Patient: sex M, age 71
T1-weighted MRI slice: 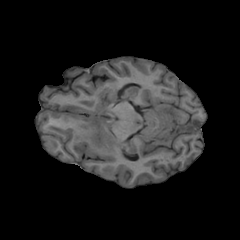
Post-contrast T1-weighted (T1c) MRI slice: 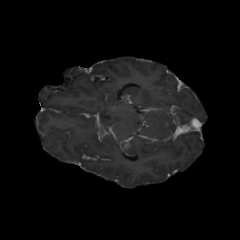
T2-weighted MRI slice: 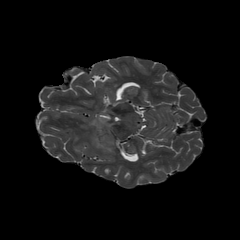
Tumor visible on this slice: yes
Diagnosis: Glioblastoma, IDH-wildtype
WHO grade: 4